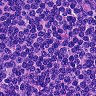
Metastatic tissue present: no